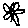
Label: flower